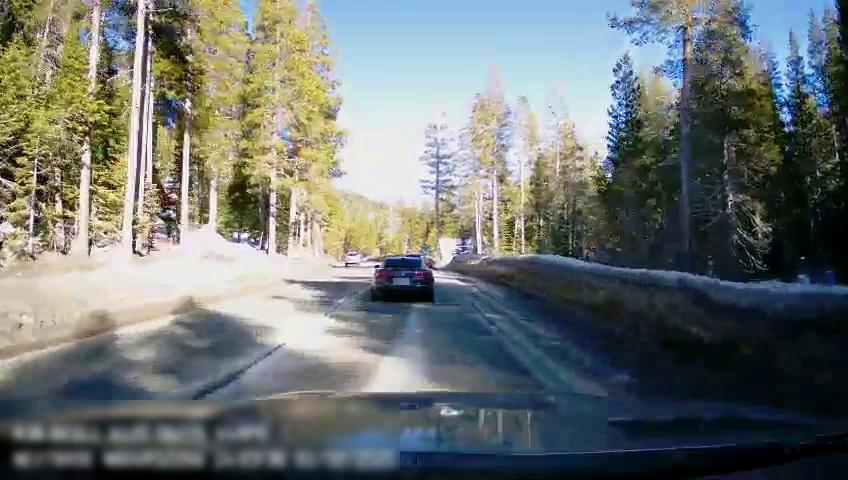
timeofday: Day
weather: Sunny
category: Drivable Space
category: Vehicles | SUV
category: Vehicles | Car
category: Lanes | Opposite Lane